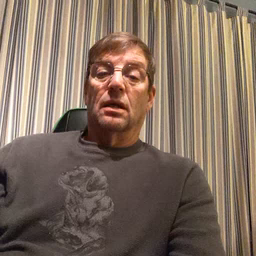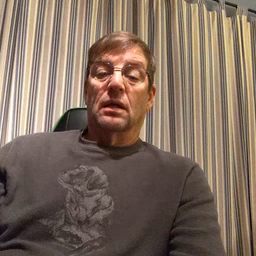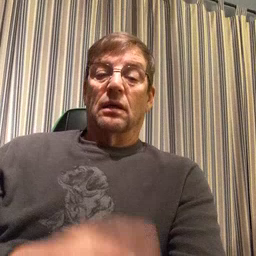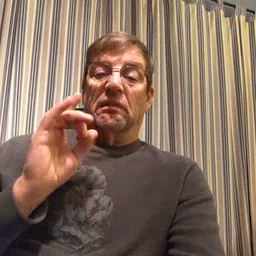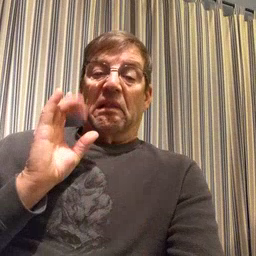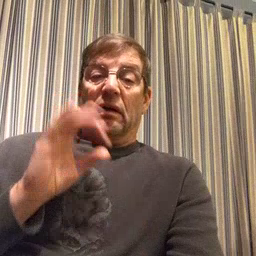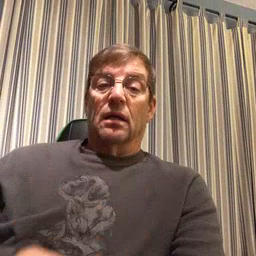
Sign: yucky